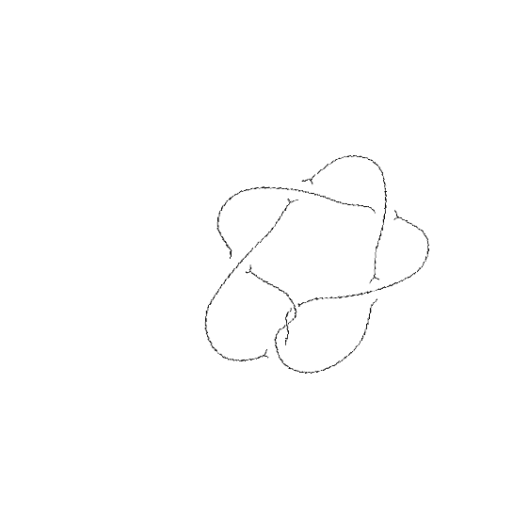
Crossing number: 7